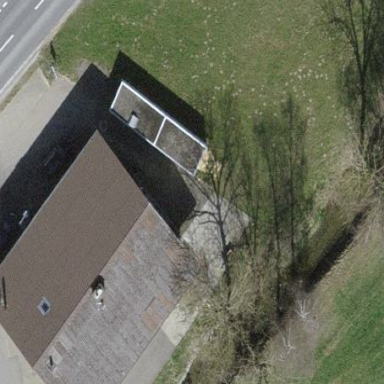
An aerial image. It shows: Detached building.